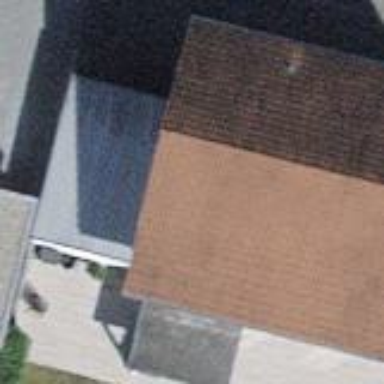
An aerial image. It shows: Building with tiled roof.